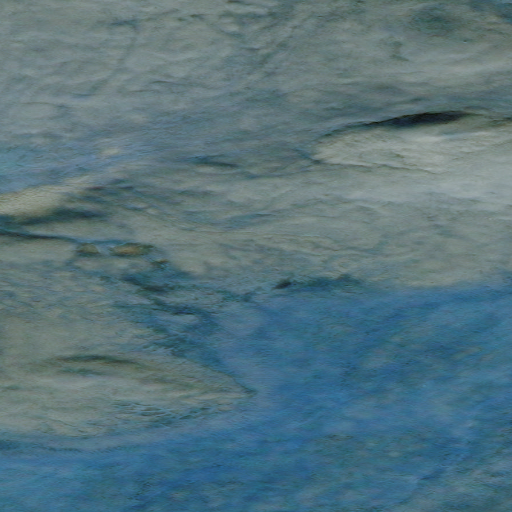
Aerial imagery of gap in Alaska named Ernie Pass containing only unknown